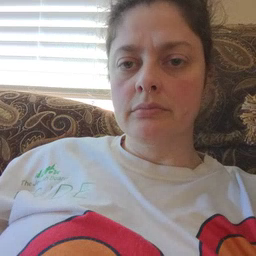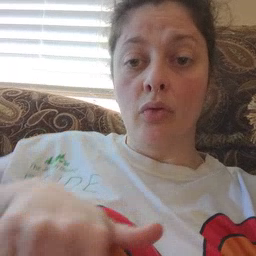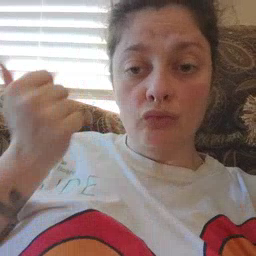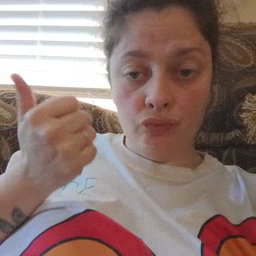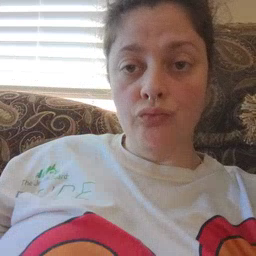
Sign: another